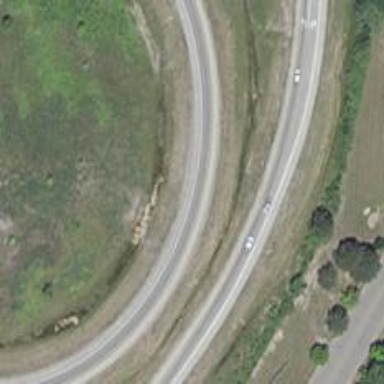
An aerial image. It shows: Asphalt motorway link.